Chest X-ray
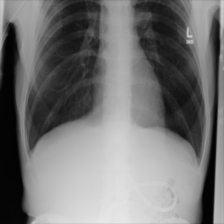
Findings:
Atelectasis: negative
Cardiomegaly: negative
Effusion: negative
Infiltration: negative
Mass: negative
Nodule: negative
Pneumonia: negative
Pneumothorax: negative
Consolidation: negative
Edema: negative
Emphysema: negative
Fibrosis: negative
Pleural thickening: negative
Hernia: negative